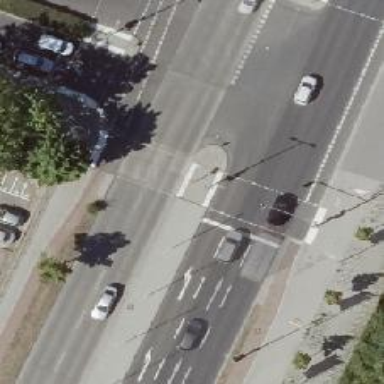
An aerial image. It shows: Secondary road with concrete surface.